Question: I wrote custom java class, a special http connector in the flow with request-response mule-http connector.

But if there are too many requests calls this flow, an 'IllegalStateException' occured.
As far as i know the data or variables from one thread copies to another thread and I get an IllegalState...
How can I synchronize data in my connector? May I forget to implement some interfaces?
'''
public class MyHTTPConnector {
...
}
'''
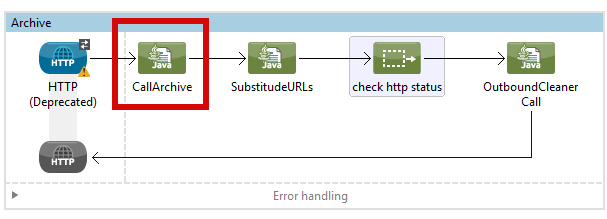
Answer: I synchronize all methods in my class and solve the problem. Thanks everyone for assistance.